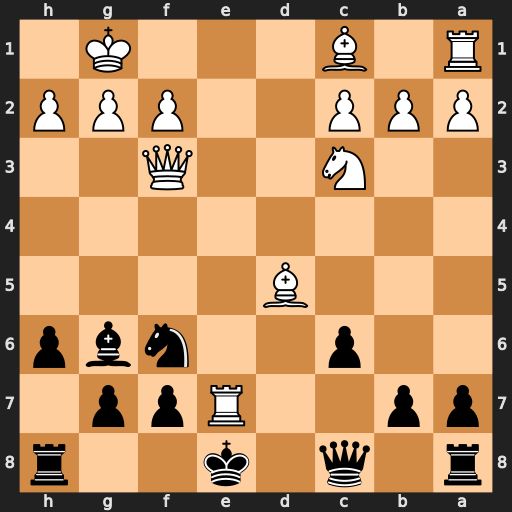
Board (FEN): r1q1k2r/pp2Rpp1/2p2nbp/3B4/8/2N2Q2/PPP2PPP/R1B3K1
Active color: b
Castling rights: kq
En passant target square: -
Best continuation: Kxe7